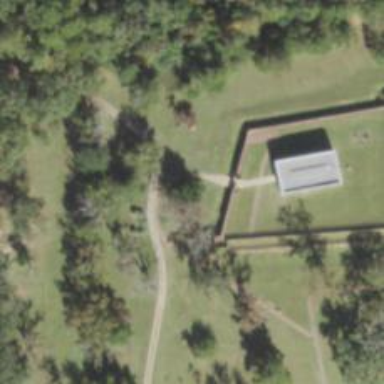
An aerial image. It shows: Historic attraction featuring cannon.